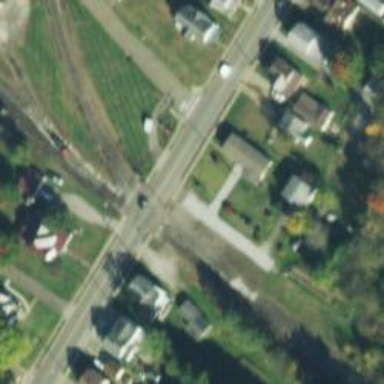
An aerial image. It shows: Railway level crossing.